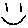
Label: smiley face